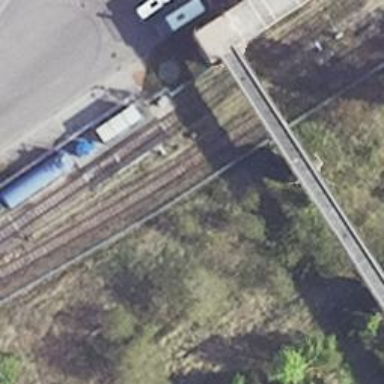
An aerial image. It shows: Railway fuel facility.